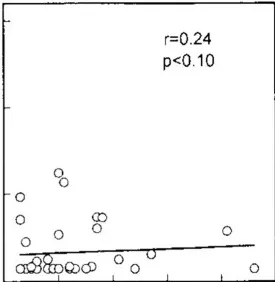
Serum estradiol correlated with maximum follicle diameter in normal women but not in women with Overt POI. (B) Each point represents the findings in a patient with overt POI who had an ovarian follicle detected by sonogram (37 sonograms in 27 patients). There are 8 congruent points (Nelson et al.
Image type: radiology (mri)